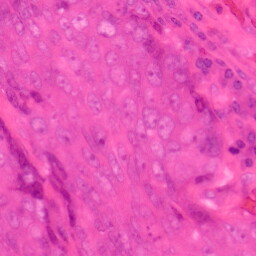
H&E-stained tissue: Colon